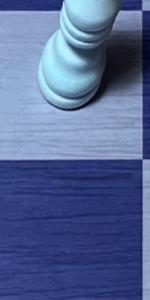
Label: Empty